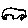
Label: car